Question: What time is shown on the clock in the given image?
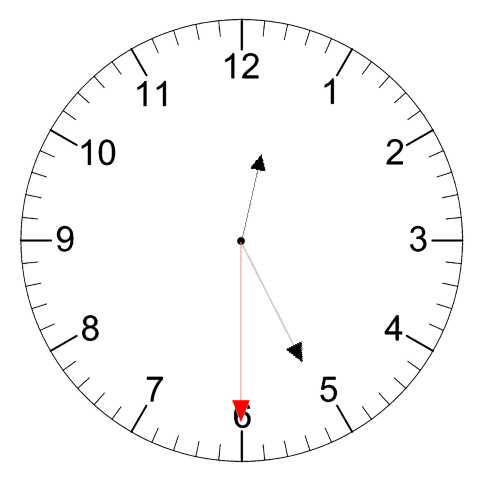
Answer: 12:25:30